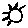
Label: sun